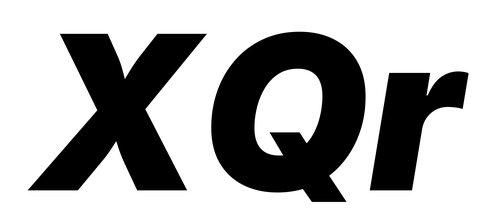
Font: Inter-Italic_Black_Italic